Aerial crown-view tile of a tropical tree (Barro Colorado Island, Panama), acquired 20241112:
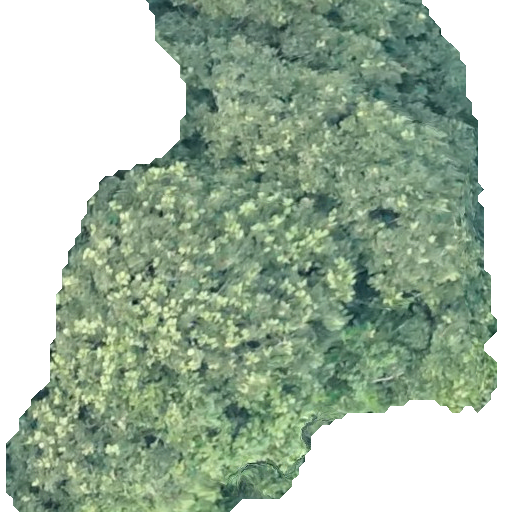
Species: Dipteryx oleifera
GBIF accepted scientific name: Dipteryx oleifera
Crown area: 330.182 m²